I will show an image sequence of human cooking. I have annotated the images with numbered circles. Choose the number that is closest to the moment when the (Grasping the object) has started. You are a five-time world champion in this game. Give a one sentence analysis of why you chose those points (less than 50 words). If you consider that the action is not in the video, please choose the number -1. Provide your answer at the end in a json file of this format: {"points": []}
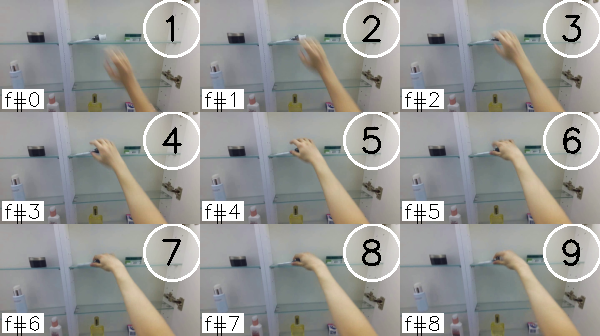
Frame 7 shows the clearest moment of hand-object contact.
{"points": [7]}